Aerial crown-view tile of a tropical tree (Barro Colorado Island, Panama), acquired 20240813:
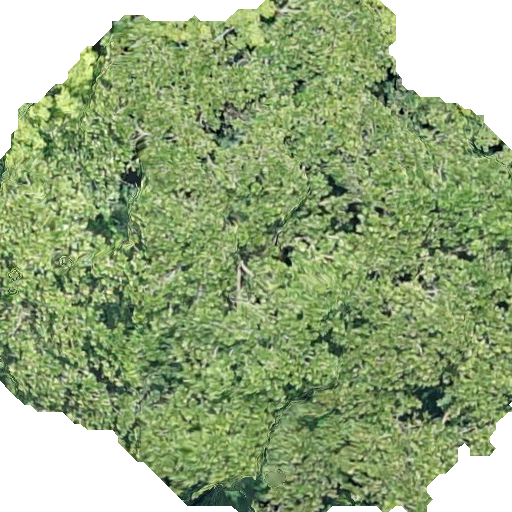
Species: Anacardium excelsum
GBIF accepted scientific name: Anacardium excelsum
Crown area: 362.645 m²